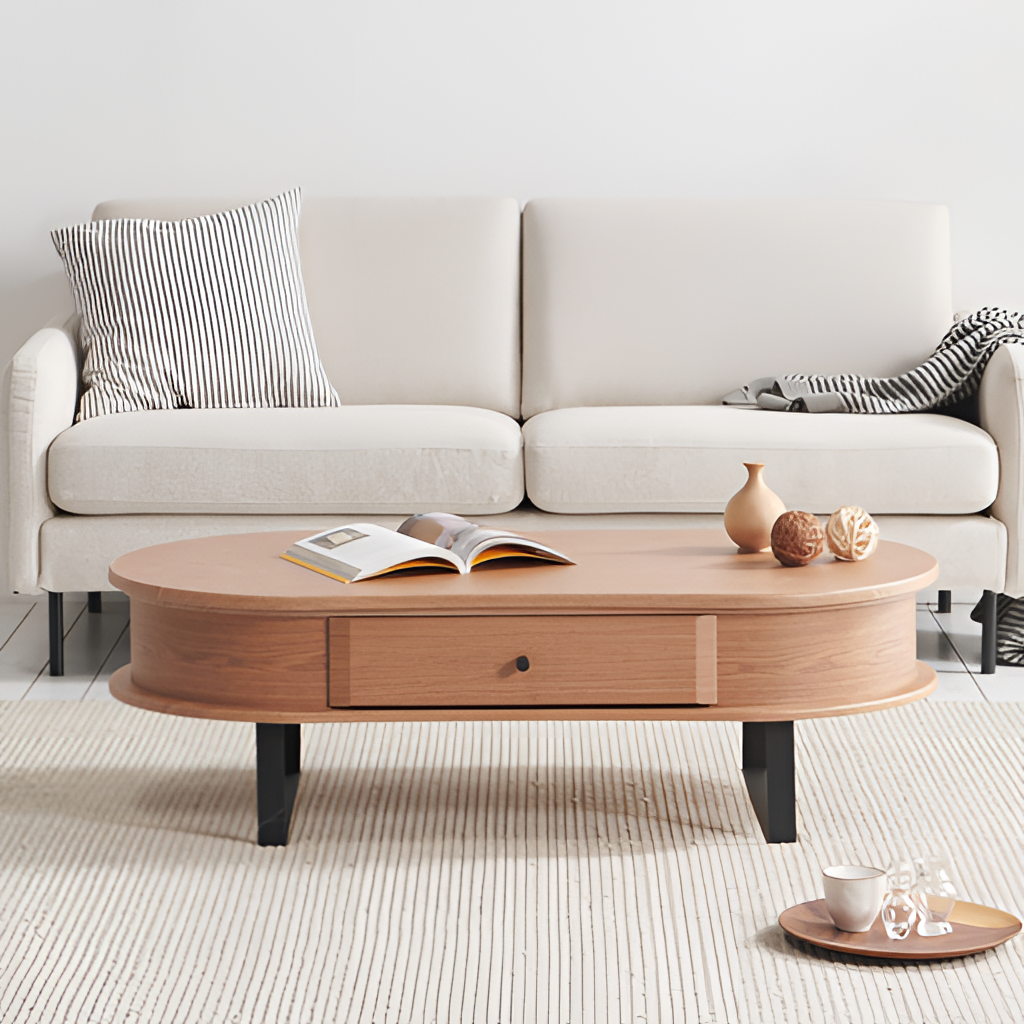
fabric sofa, living room, contemporary, gray wood flooring, with plank pattern, paint wallpaper, with solid pattern